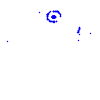
Particle: pion